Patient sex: F
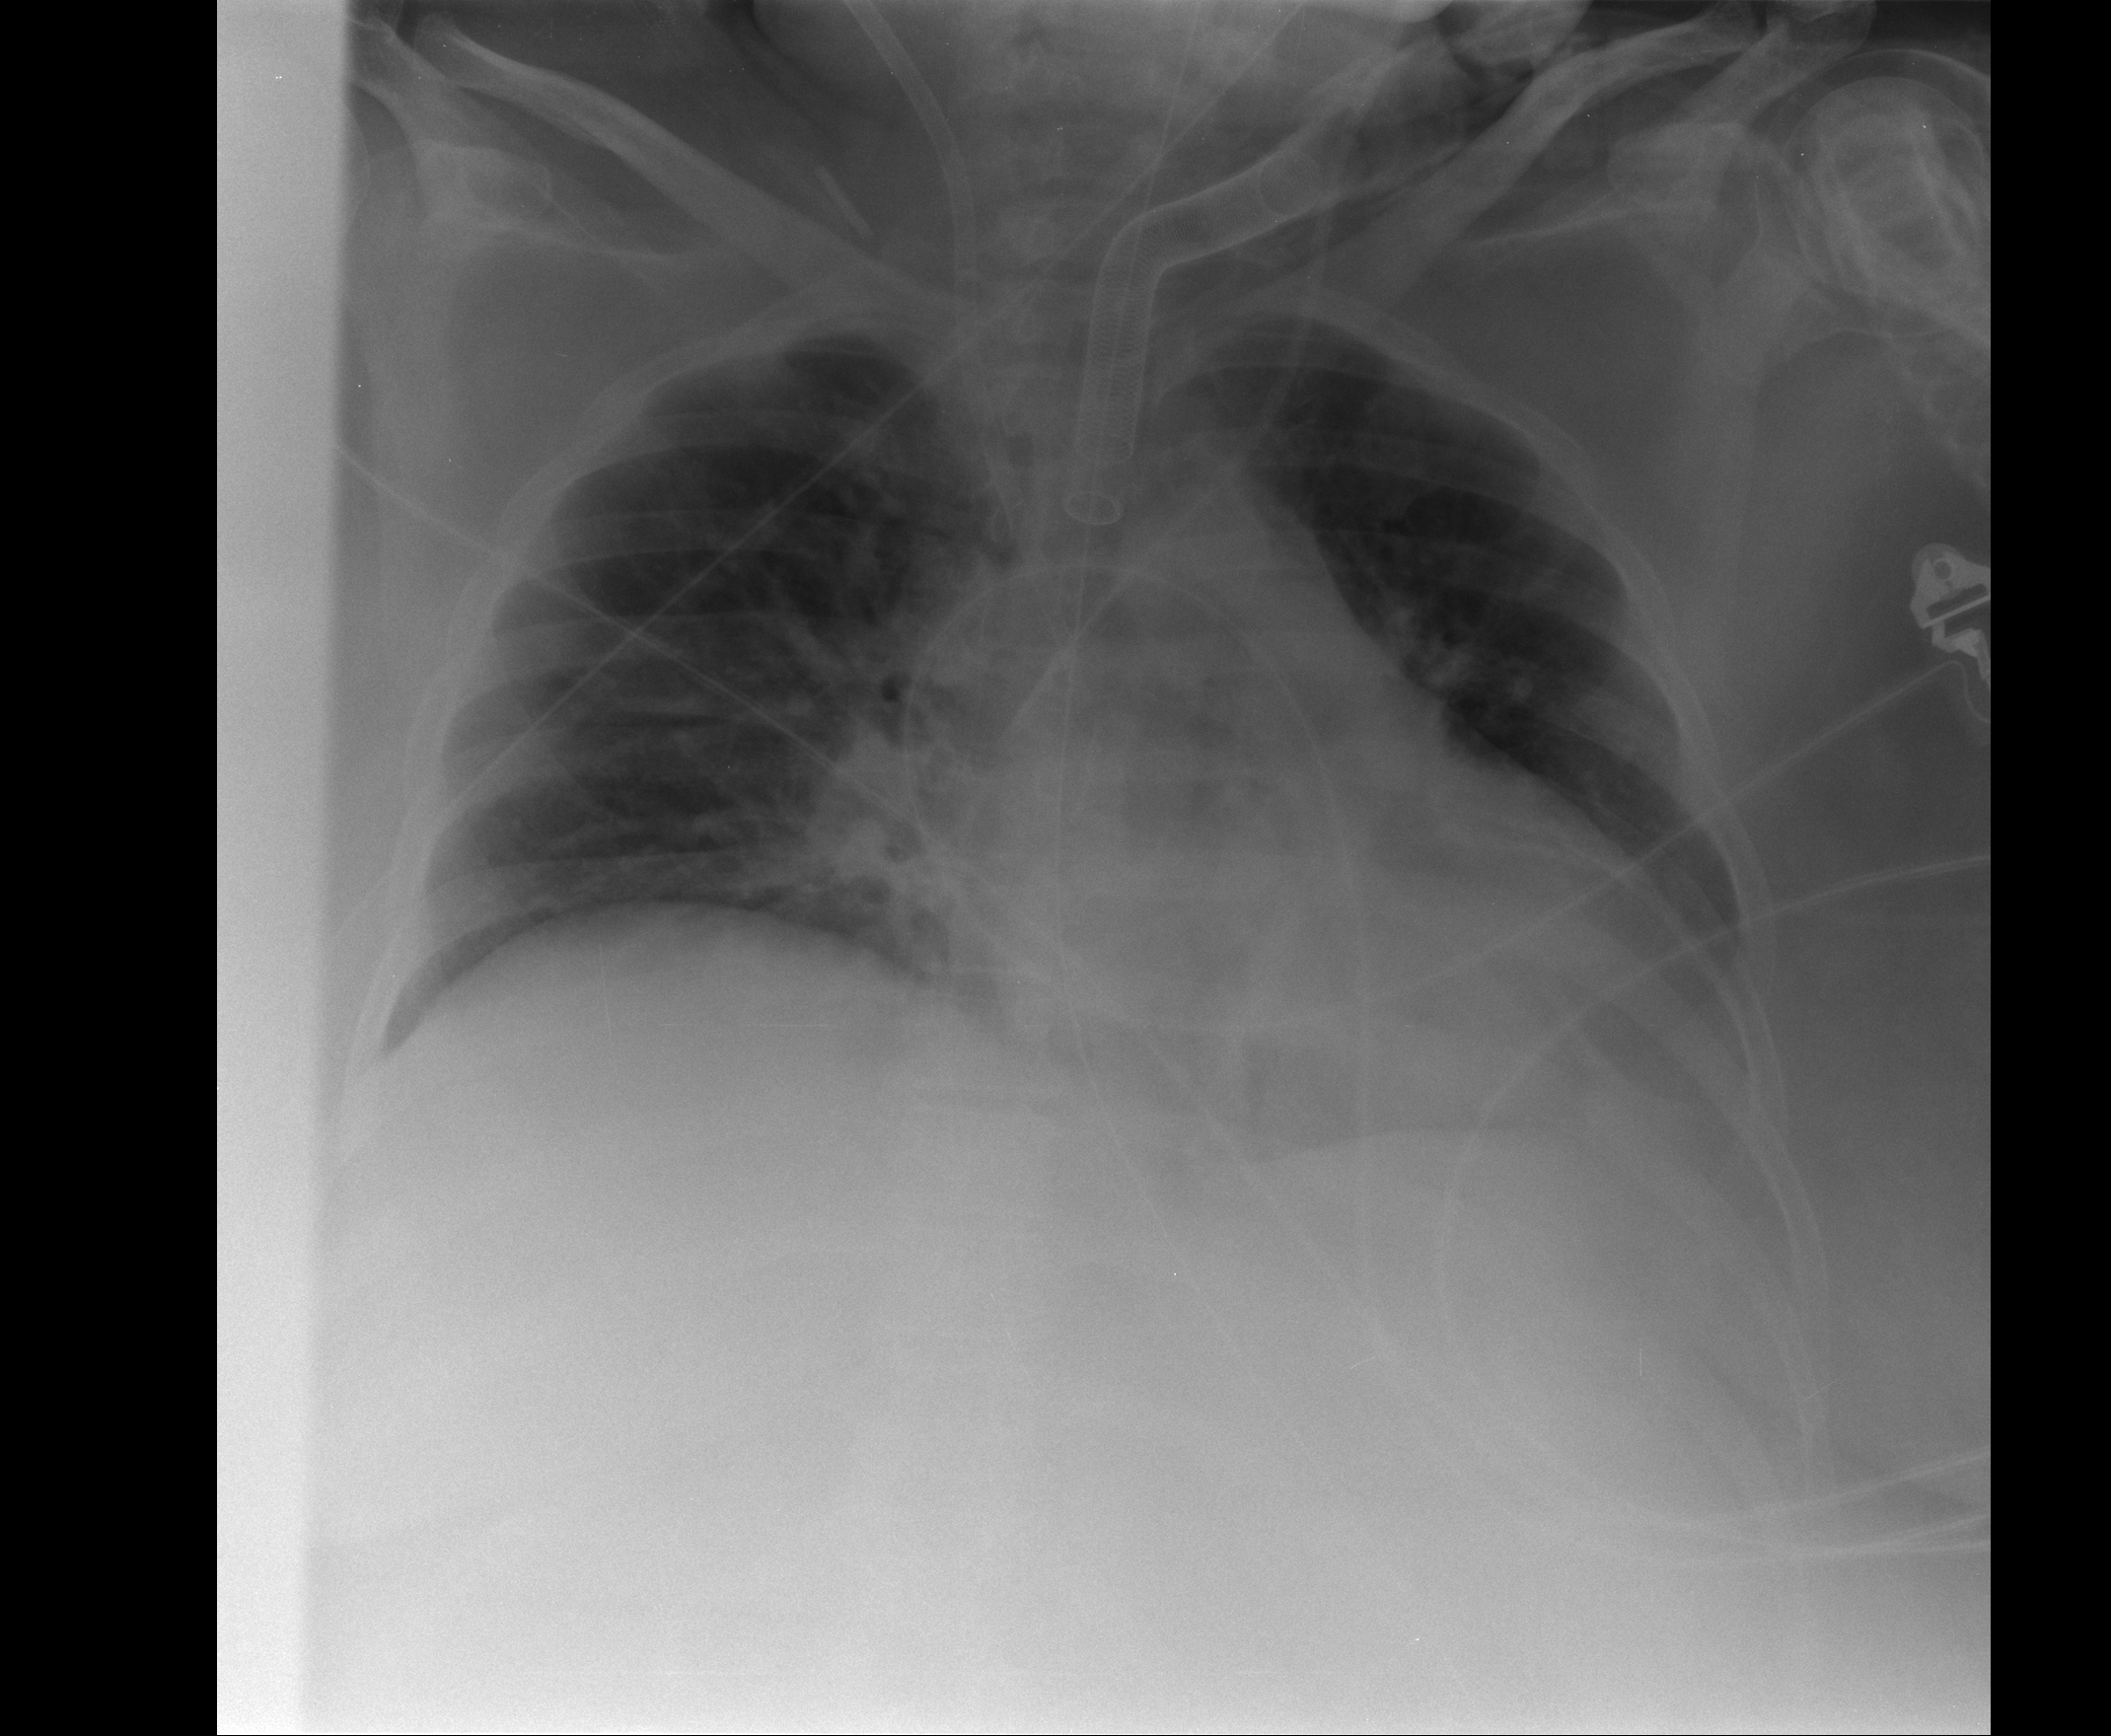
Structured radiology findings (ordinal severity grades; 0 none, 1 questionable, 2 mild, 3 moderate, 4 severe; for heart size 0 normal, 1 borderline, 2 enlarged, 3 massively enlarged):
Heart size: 2
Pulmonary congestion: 1
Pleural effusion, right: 0
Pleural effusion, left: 0
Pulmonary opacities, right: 0
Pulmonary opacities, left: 0
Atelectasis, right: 0
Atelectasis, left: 2